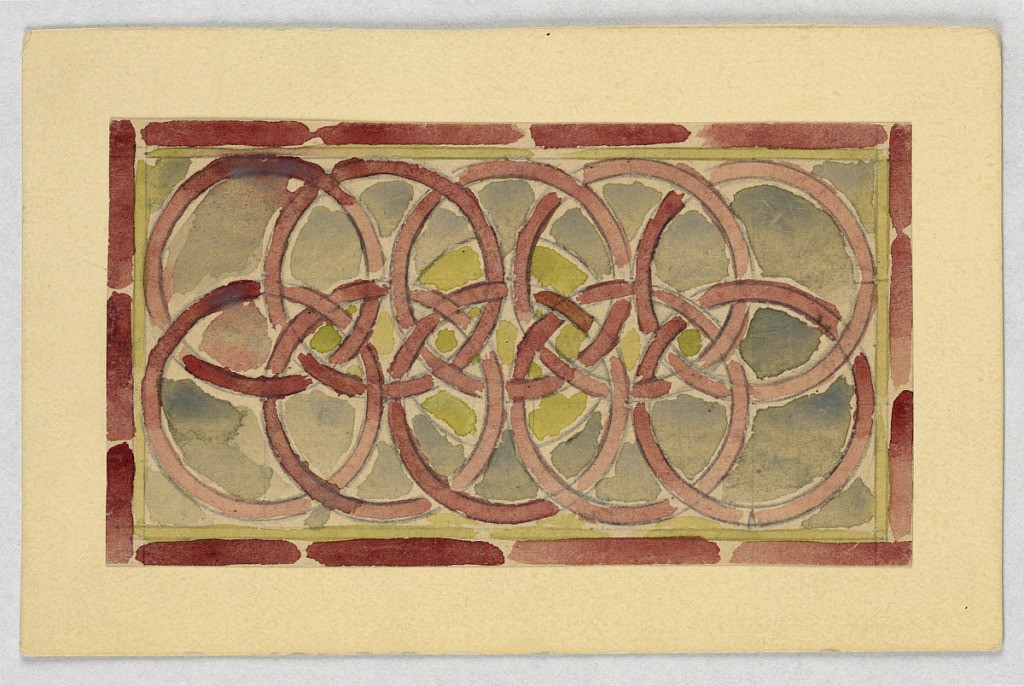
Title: Design for stained glass
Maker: Alice Cordelia Morse, American, 1863–1961
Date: late 19th century
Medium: Brush and gouache on paper, mounted on illustration board
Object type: Drawing
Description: Design of red linked and overlapping circles; yellow and blue background, framed by red.